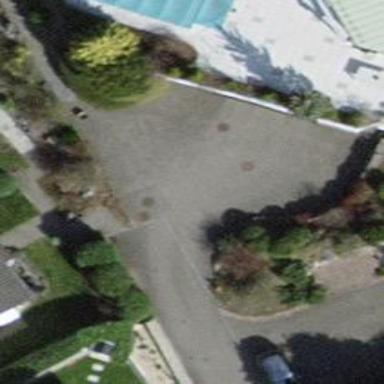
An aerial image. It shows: Alley classified as service road.